Question: My Angular-Component lives inside a flexbox (id="log") The flexbox can be displayed or hidden.
Inside of my component there is a scrollable area which displays log messages. (id="message-list") The height of message-list has to be set programmatically set according to the parents size. (And YES - it has to be set programmatically, worked on this several hours)
The problem is - I don't know when the parent (log (outside of component)) is changing it's state. onShadowRoot does not help because it's called when the Component is inserted into SR which has nothing todo with its visibility.
thx for a hint.

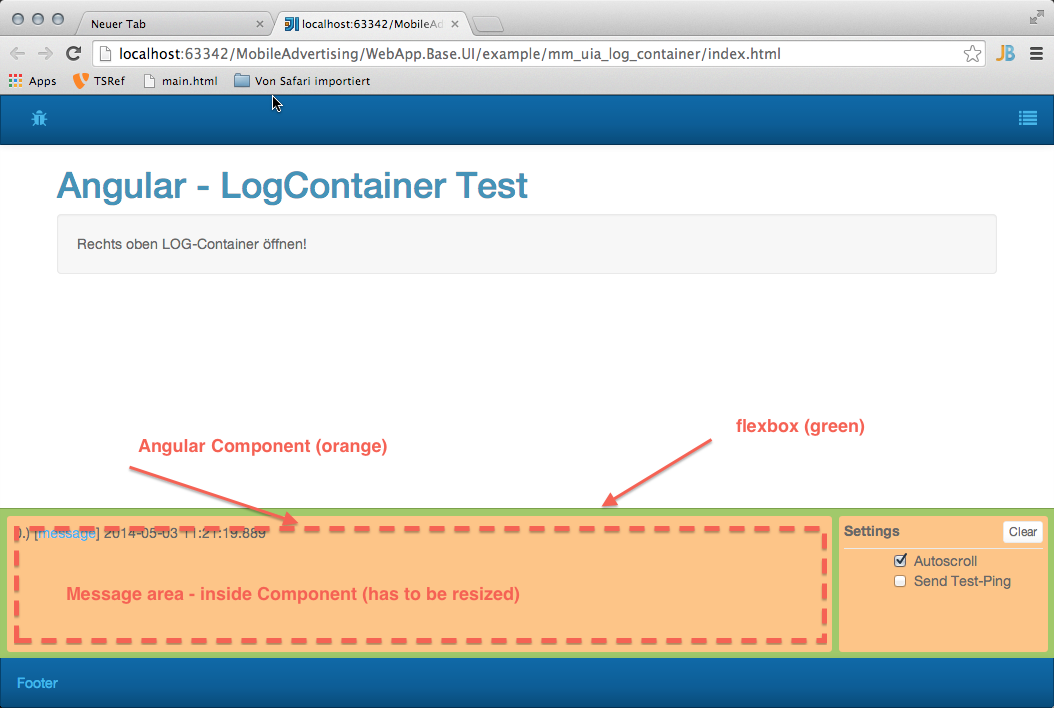
Answer: I built a Decorator/Directive that generates events when an element changes it's size. You could apply this to the parent.
See my answer to <URL> for more details.